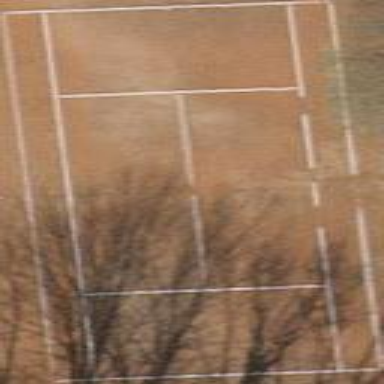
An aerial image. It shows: Tennis court on the leisure land pitch.